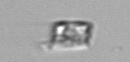
Label: Bacillariophyceae_morphotype1